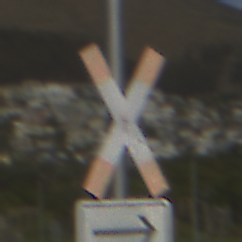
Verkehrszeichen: Andreaskreuz
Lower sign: RichtungsangabeDurchPfeile4
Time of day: MorningAfternoon
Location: Outdoor (Suburban)
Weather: PartlyCloudy
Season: NotSpecified
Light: Natural